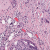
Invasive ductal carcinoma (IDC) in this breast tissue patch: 1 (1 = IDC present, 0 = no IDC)